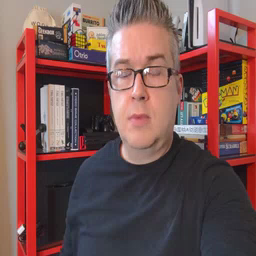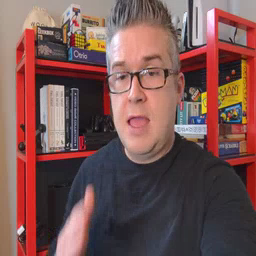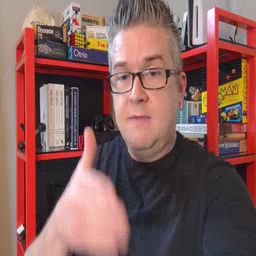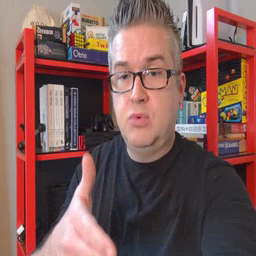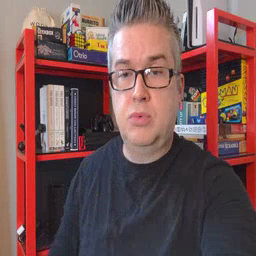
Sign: after